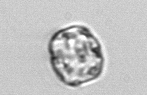
Label: Thalassiosira